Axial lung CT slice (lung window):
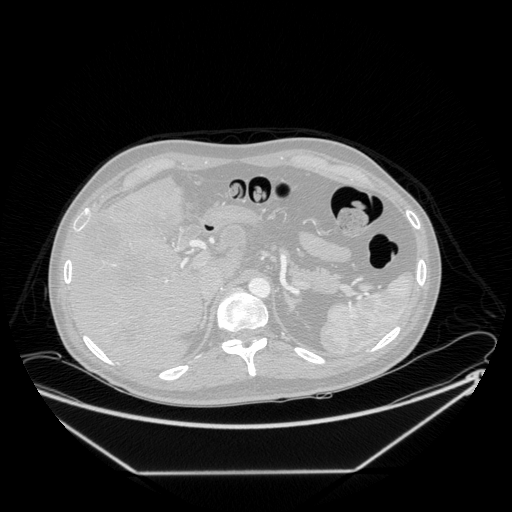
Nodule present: no